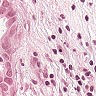
Metastatic tissue present: yes